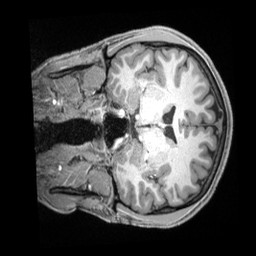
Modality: T1w
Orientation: coronal
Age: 20
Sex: male
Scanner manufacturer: siemens
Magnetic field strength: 3 T
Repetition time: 2.4 s
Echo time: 0.00226 s